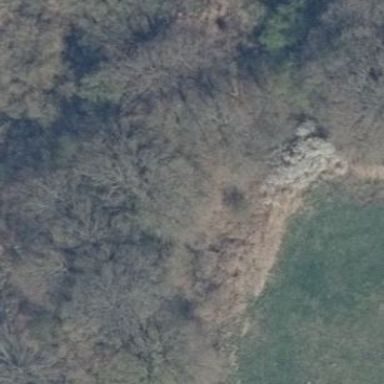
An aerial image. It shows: Serene woodland landscape.